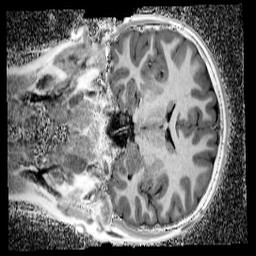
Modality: UNIT1_denoised
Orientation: coronal
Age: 11
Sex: male
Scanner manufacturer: siemens
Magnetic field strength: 3 T
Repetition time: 4 s
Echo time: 0.00299 s